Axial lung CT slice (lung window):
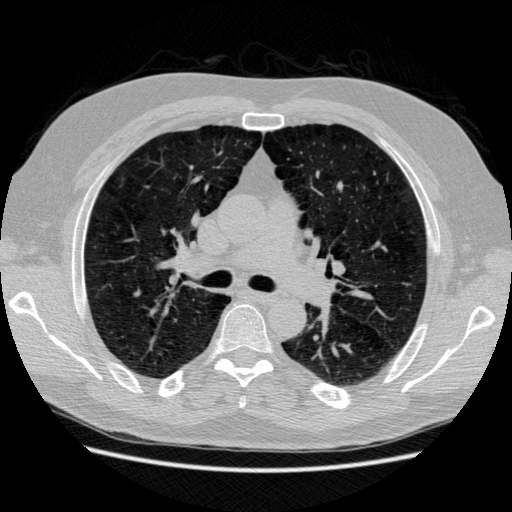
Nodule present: no